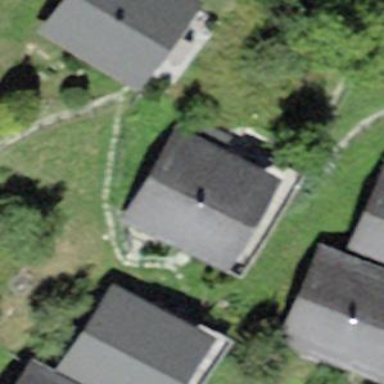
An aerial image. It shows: Detached building.